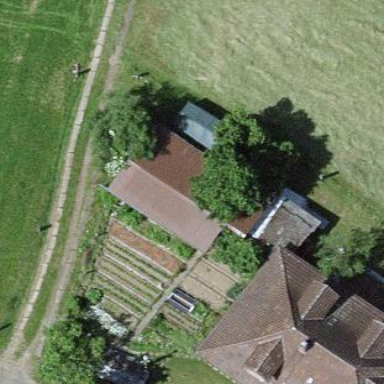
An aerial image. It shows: Shed building.